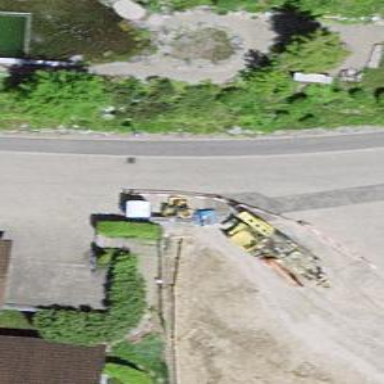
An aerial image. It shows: Waste disposal facility.